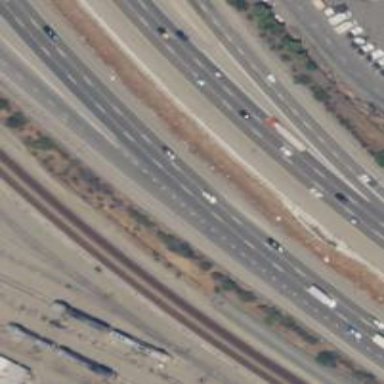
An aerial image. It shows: Motorway link.